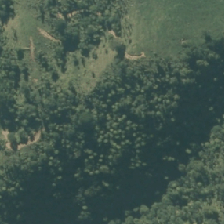
Land cover: indigenous_forest